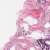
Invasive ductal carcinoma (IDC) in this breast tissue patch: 1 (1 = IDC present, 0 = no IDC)